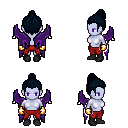
a pixel art fantasy rpg character, female body template, dark elf, purple skin, purple wings, red pants, raven short topknot hairstyle, gold gloves, black shoes, four views (front, back, left, right), 2x2 character sprite sheet, small pixel art, hard edges, no anti-aliasing